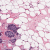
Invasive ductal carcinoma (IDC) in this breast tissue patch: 1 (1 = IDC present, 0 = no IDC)